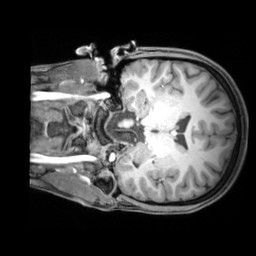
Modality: T1w
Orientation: coronal
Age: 22
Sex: female
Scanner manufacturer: siemens
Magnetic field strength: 3 T
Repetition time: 1.97 s
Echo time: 0.00206 s